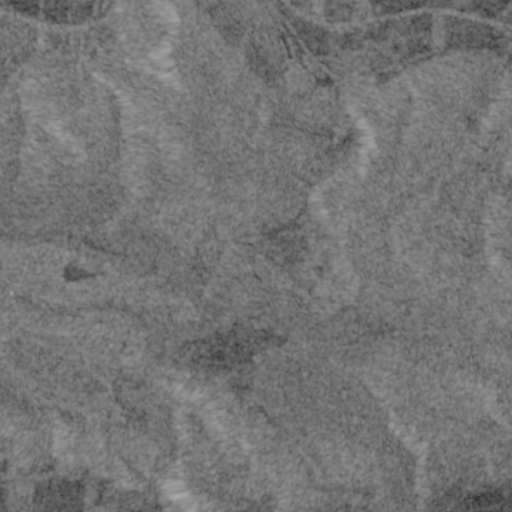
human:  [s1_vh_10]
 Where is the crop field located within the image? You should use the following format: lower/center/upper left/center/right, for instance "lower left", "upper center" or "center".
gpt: The crop field is located in the upper right of the image.
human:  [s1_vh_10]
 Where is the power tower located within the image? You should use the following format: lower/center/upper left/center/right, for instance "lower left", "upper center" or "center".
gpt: The power tower is located in the upper right of the image.
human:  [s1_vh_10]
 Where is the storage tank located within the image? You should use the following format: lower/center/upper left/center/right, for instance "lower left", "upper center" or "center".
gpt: The storage tank is located in the center of the image.
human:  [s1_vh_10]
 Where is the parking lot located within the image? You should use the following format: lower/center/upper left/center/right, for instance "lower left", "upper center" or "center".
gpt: There is no parking lot in the image.

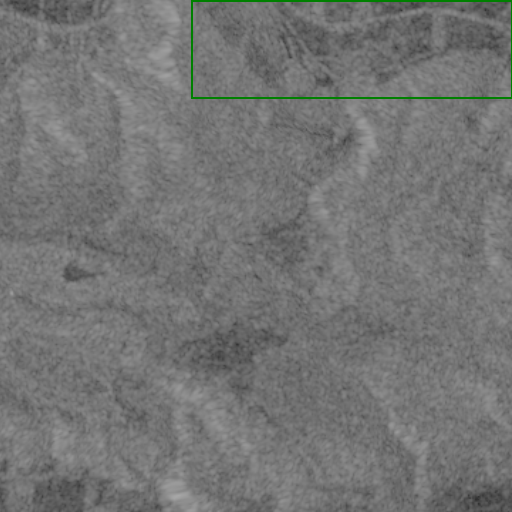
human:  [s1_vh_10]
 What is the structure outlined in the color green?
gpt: The structure outlined in green is a crop field.
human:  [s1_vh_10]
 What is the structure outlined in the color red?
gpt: There is no red outline.